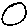
Label: circle